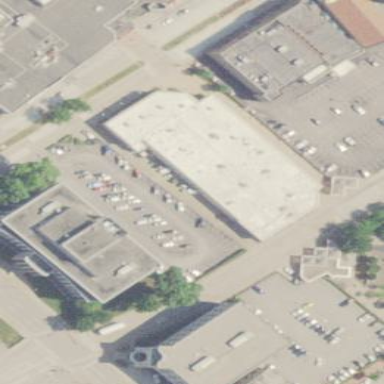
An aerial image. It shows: Government office building.